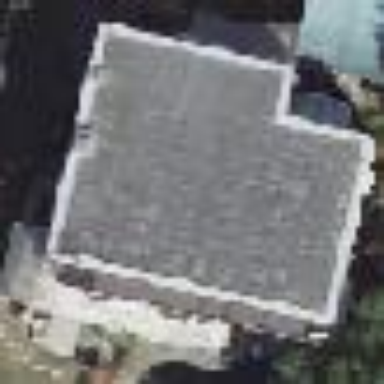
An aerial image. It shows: Detached building with flat roof.